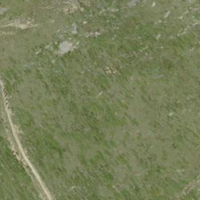
EUNIS habitat code: 26
Species observed at this site:
Gentianella campestris